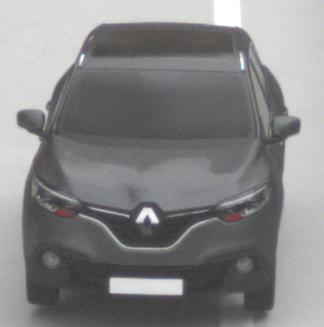
Make: Renault
Model: Kadjar ENERGY TCe 130
Detailed model: Kadjar
Model produced from: 2015/05
Model produced until: 2018/08
Doors: 5
Color: gray
Road condition: dry road
Daytime: morning or afternoon
Contrast: low contrast